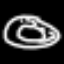
Label: donut